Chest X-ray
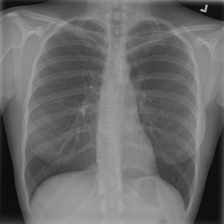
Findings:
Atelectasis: negative
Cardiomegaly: negative
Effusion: negative
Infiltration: negative
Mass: negative
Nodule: negative
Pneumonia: negative
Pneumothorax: positive
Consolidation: negative
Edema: negative
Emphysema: negative
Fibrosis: negative
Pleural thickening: negative
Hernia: negative